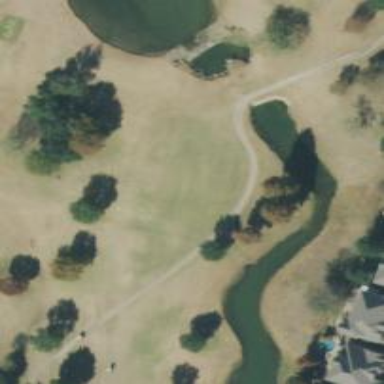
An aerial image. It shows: View of golf hole.